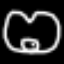
Label: frog